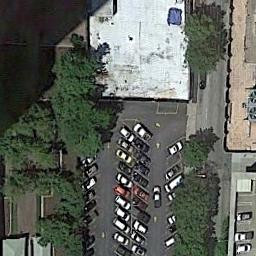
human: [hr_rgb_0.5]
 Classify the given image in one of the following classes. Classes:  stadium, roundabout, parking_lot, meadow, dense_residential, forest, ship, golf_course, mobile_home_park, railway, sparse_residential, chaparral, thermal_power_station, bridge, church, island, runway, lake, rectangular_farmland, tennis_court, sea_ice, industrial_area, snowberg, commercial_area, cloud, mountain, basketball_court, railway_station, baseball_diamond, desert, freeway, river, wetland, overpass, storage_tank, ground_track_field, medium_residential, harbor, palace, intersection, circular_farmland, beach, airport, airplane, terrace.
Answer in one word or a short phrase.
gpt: parking_lot